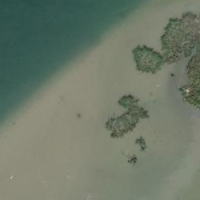
EUNIS habitat code: 15
Species observed at this site:
Fulica atra